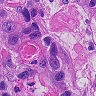
Metastatic tissue present: yes